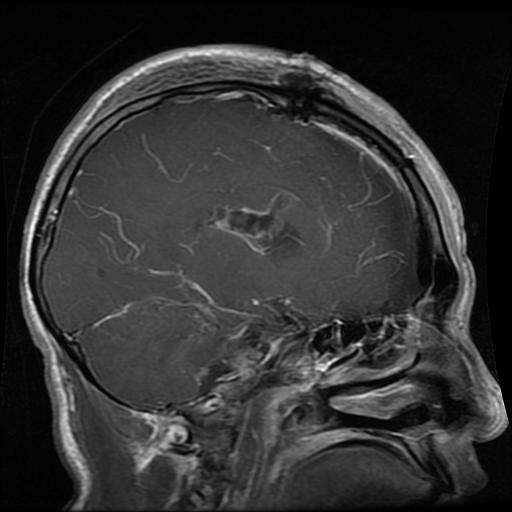
Label: glioma